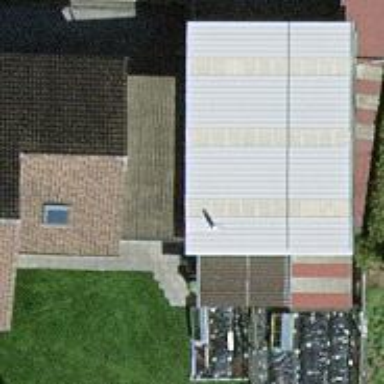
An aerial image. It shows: Shed building.